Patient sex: M
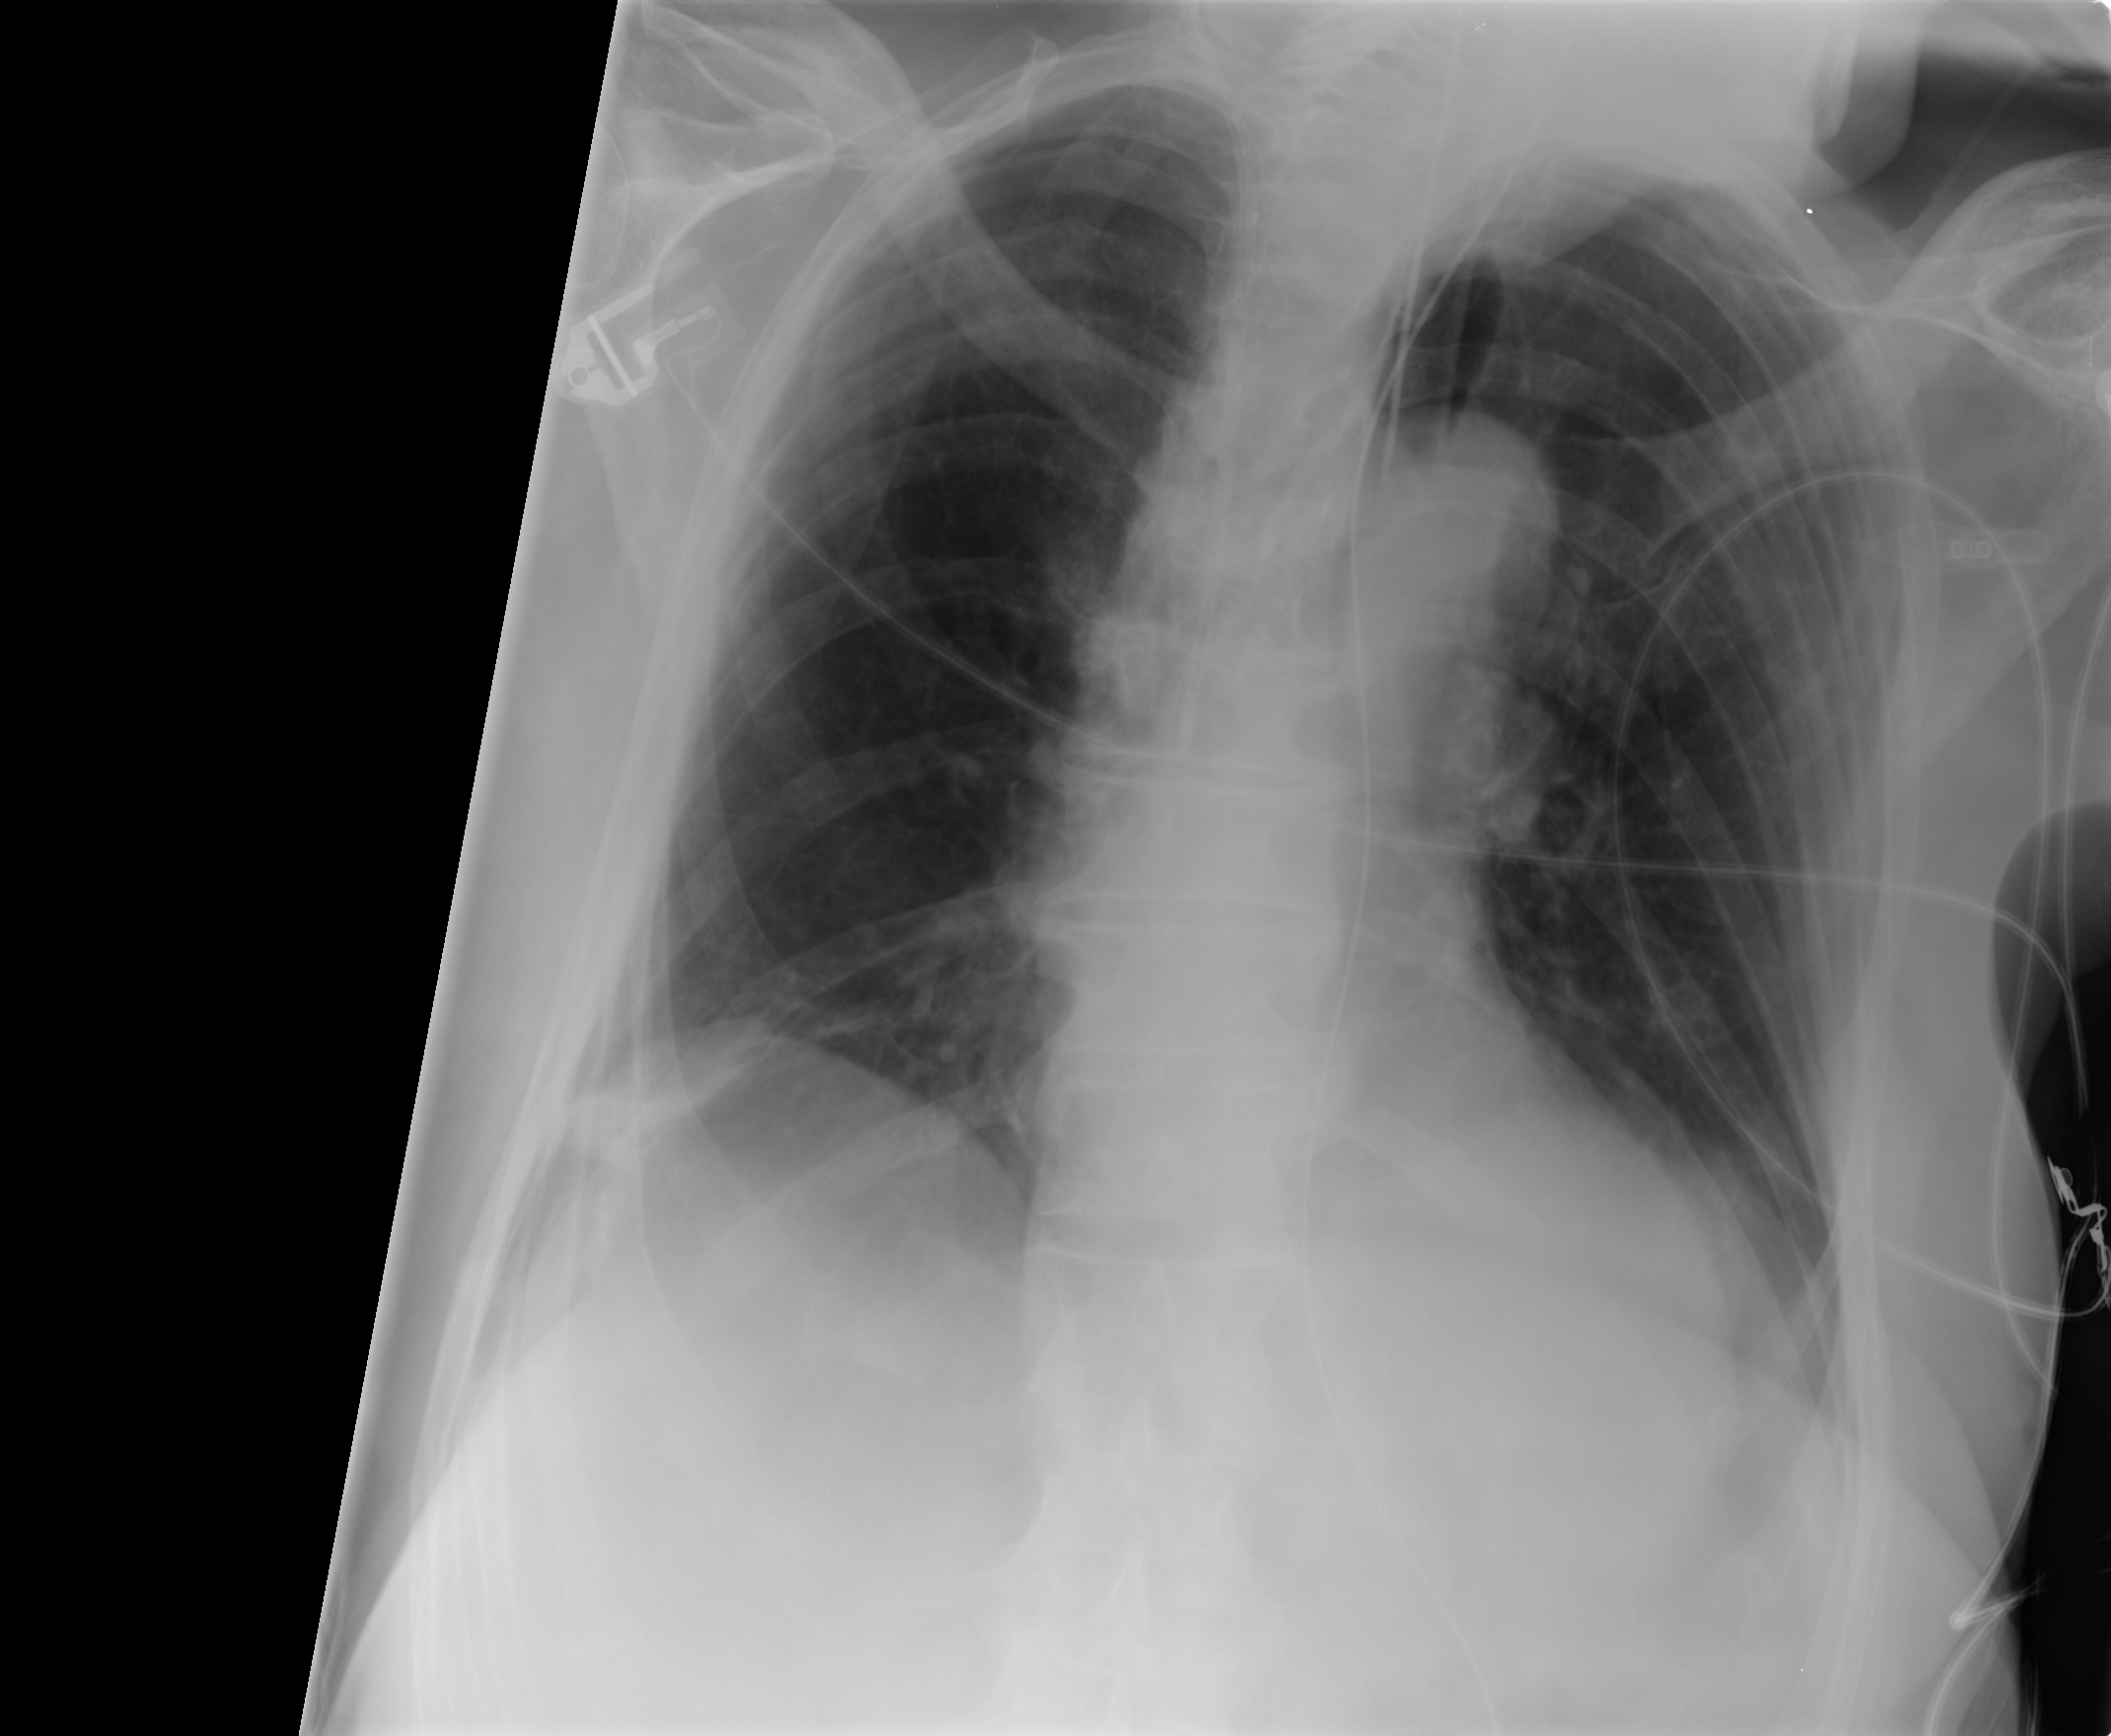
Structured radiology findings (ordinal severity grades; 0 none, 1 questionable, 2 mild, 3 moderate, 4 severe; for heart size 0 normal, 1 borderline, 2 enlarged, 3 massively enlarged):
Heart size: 0
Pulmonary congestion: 0
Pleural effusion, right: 0
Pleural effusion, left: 0
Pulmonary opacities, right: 0
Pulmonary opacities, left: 0
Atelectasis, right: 1
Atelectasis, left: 0